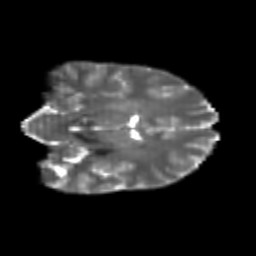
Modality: T2w
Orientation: coronal
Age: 22
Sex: female
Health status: healthy
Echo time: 0.074 s